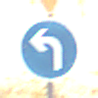
Verkehrszeichen: VorgeschriebeneFahrtrichtungLinks
Zusatzzeichen oben: VorfahrtGewaehren
Umgebung: Outdoor, Beach
Tageszeit: Midday
Wetter: PartlyCloudy
Licht: Natural
Jahreszeit: NotSpecified
Kontrast: HighContrast